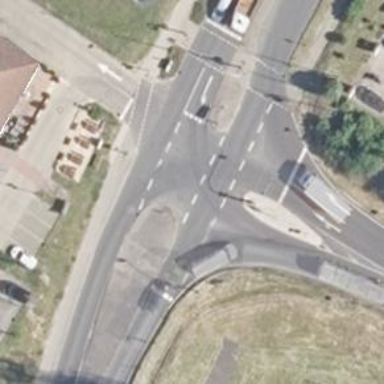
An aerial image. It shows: Road with traffic signals.